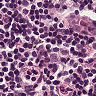
Metastatic tissue present: no